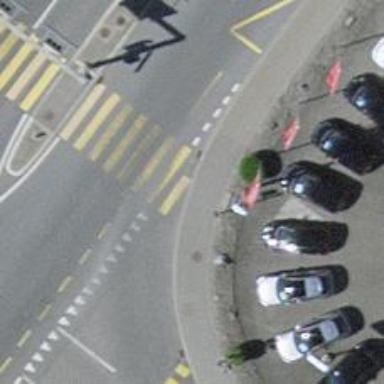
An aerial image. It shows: Kerb barrier.